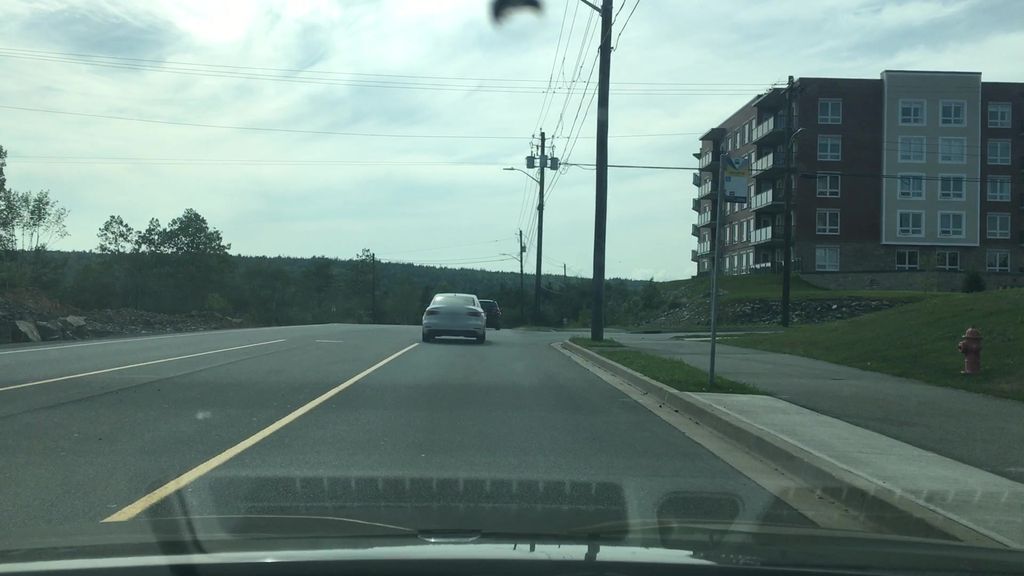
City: halifax